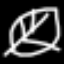
Label: leaf